The plot shows how the frequency content of a bearing vibration signal evolves over time (STFT spectrogram). Diagnose the bearing from this image, choosing from: normal, inner_race, outer_race, ball.
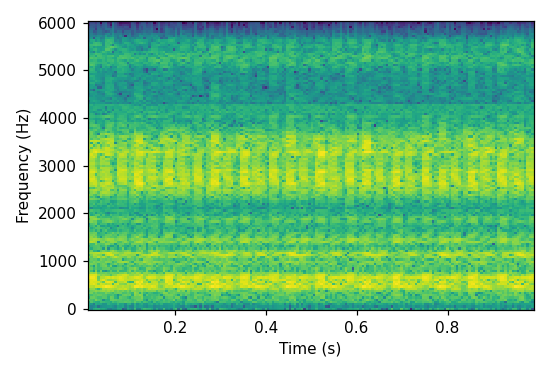
Answer: outer_race